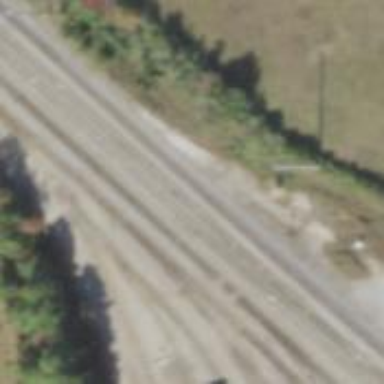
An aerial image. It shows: Railway yard.